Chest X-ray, AP view. Patient: 52 years old, sex M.
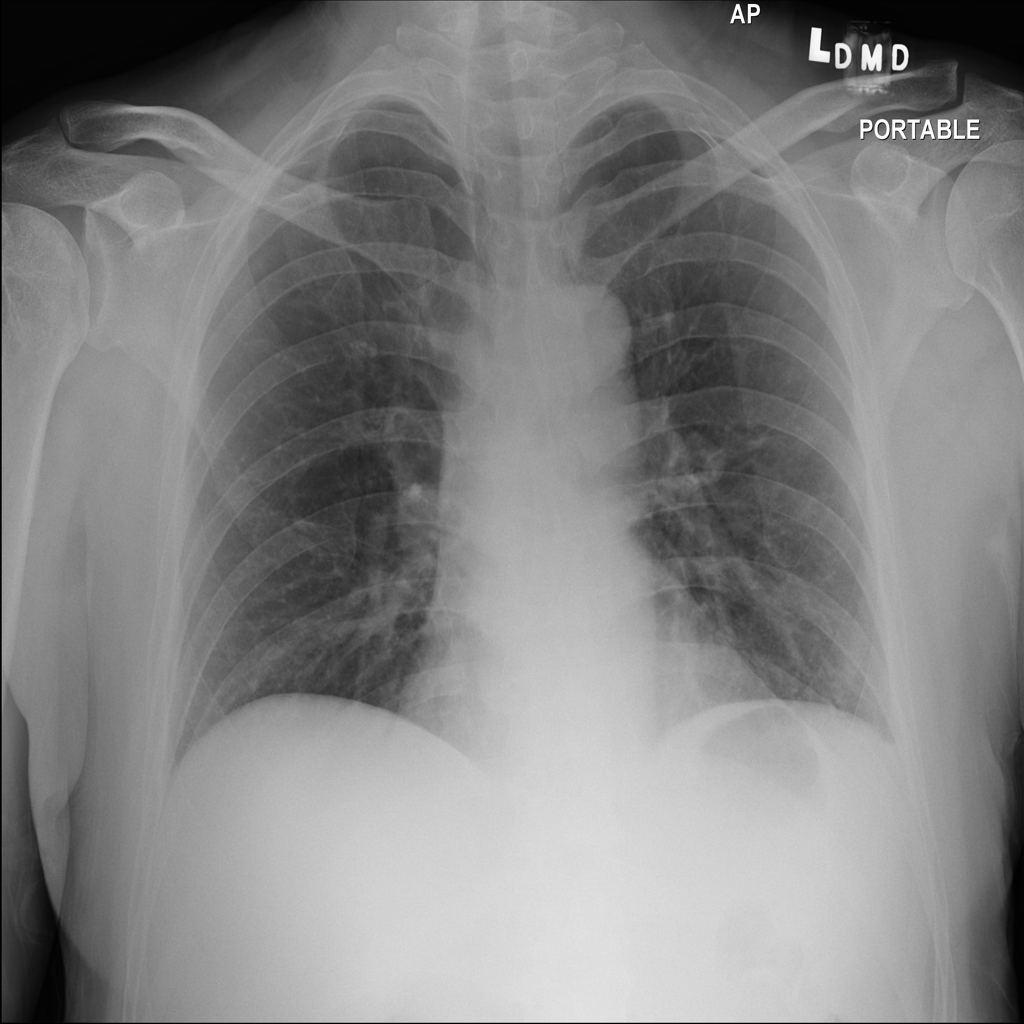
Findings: No Finding